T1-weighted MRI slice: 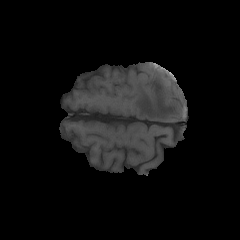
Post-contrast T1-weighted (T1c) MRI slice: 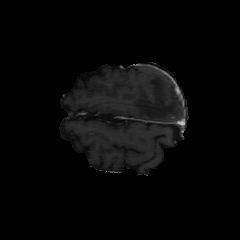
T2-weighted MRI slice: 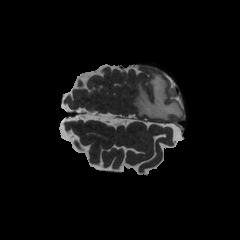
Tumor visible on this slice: yes